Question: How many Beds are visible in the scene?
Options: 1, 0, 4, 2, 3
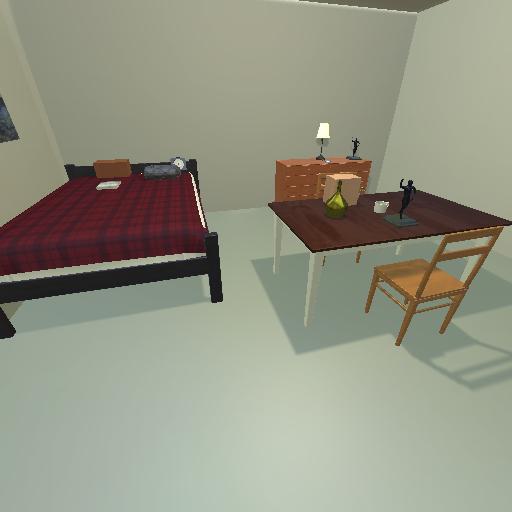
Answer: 1